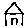
Label: house